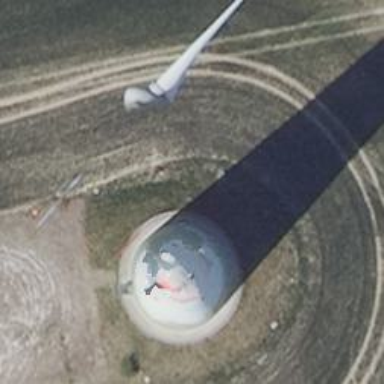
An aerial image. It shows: Wind generator using horizontal axis wind turbines.